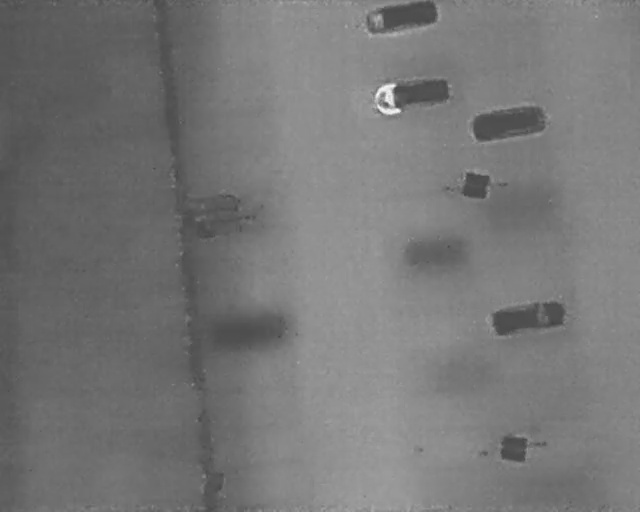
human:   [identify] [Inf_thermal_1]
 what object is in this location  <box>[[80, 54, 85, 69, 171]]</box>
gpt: <ref>1 medium car at the right</ref>